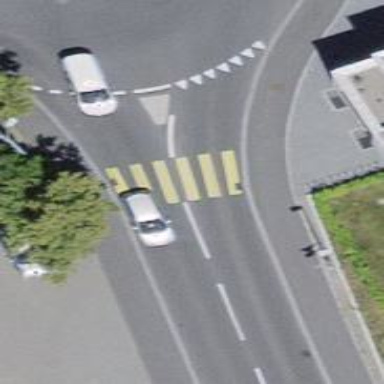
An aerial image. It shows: Zebra crossing on the road.